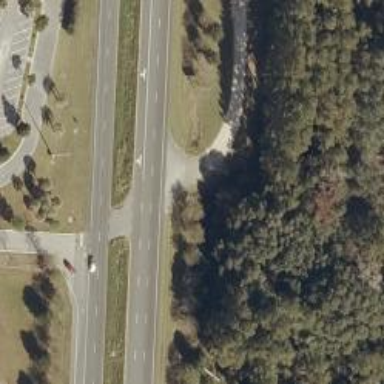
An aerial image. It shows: Asphalt dual carriageway at the trunk highway level.